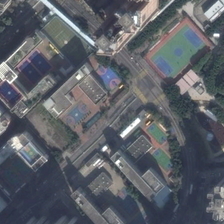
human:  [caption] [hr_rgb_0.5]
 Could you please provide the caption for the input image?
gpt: many buildings with playground and several green trees are in a school .

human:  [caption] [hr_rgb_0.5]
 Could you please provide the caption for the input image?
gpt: many buildings with playground and several green trees are in a school .

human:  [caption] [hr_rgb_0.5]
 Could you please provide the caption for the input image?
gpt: many buildings with playground and several green trees are in a school .

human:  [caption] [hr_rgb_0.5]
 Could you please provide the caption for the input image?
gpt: many buildings with playground and several green trees are in a school .

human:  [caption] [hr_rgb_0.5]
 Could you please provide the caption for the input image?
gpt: many buildings with playground and several green trees are in a school .